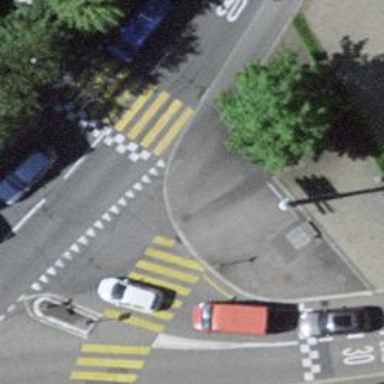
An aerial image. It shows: Kerb serving as barrier.